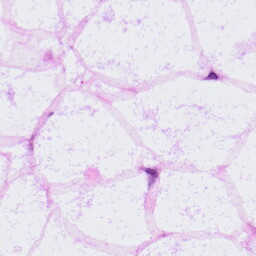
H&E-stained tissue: LymphNode